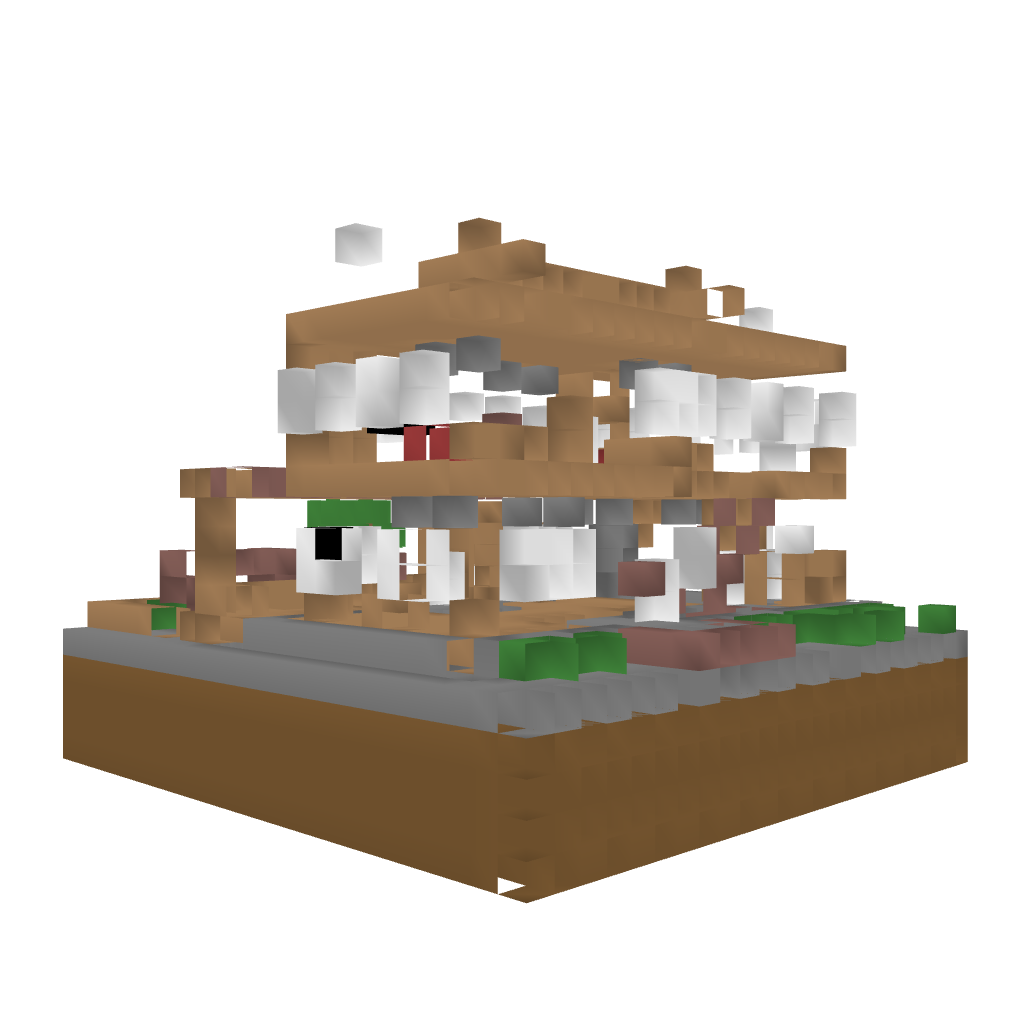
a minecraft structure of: Middle-class Modern I-shaped House with Backyard bad low quality